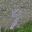
Label: 9